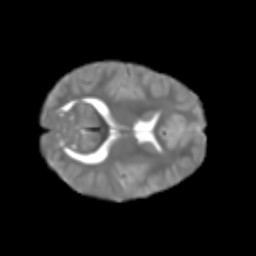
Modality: T2w
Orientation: axial
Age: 7
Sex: female
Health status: healthy